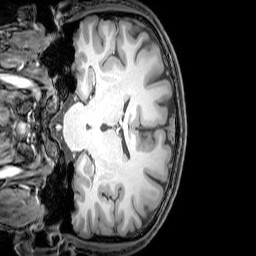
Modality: T1w
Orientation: coronal
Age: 24
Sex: male
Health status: healthy
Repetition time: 0.081 s
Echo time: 0.037 s